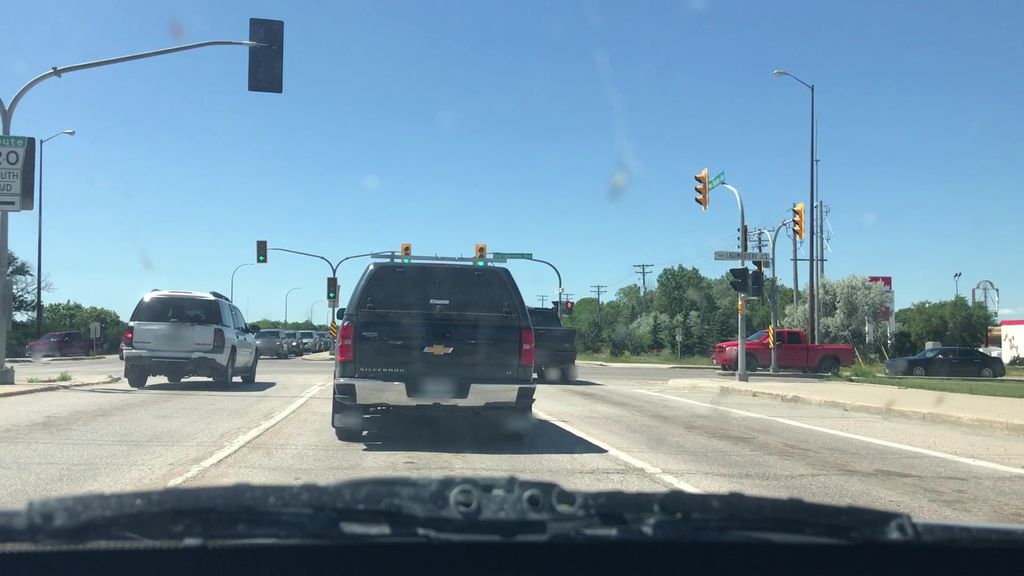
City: winnipeg